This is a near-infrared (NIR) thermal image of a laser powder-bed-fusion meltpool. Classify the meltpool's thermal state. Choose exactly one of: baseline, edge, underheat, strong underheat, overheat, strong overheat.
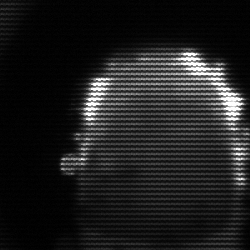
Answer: baseline